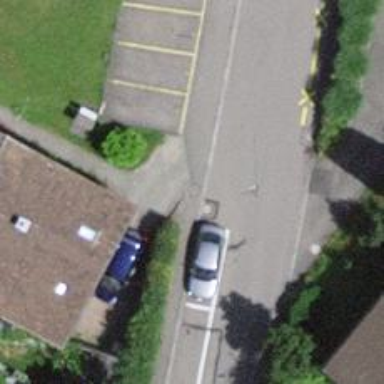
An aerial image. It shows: Asphalt sidewalk.